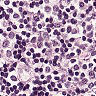
Metastatic tissue present: no